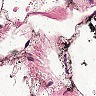
Metastatic tissue present: no